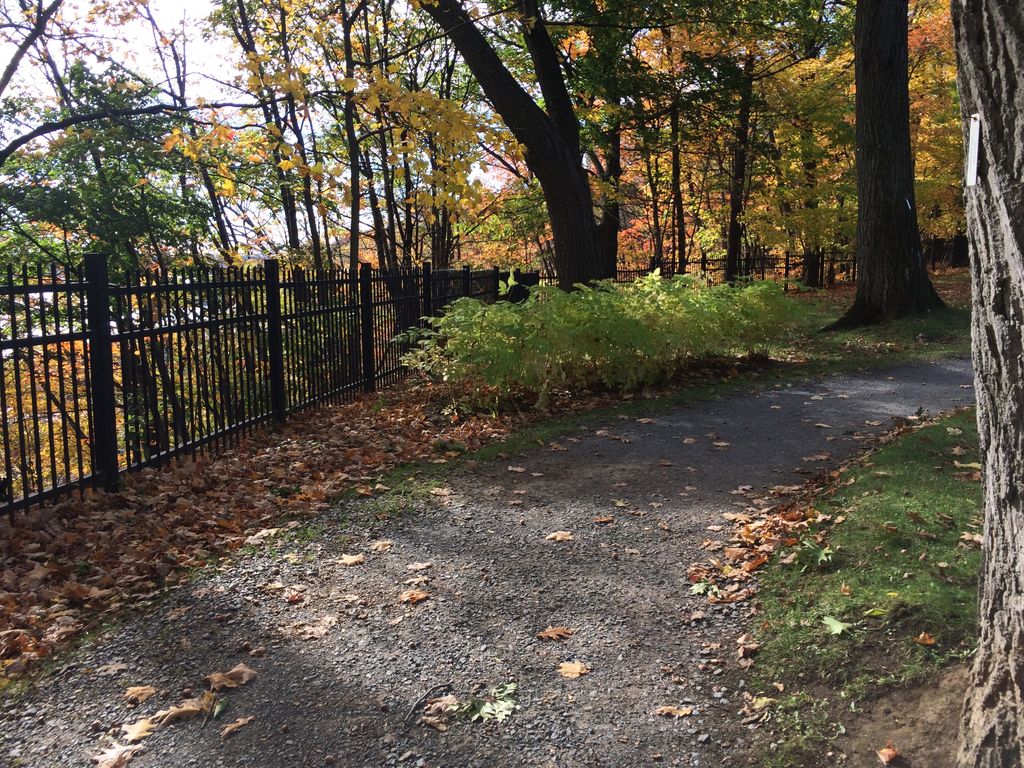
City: quebec_city